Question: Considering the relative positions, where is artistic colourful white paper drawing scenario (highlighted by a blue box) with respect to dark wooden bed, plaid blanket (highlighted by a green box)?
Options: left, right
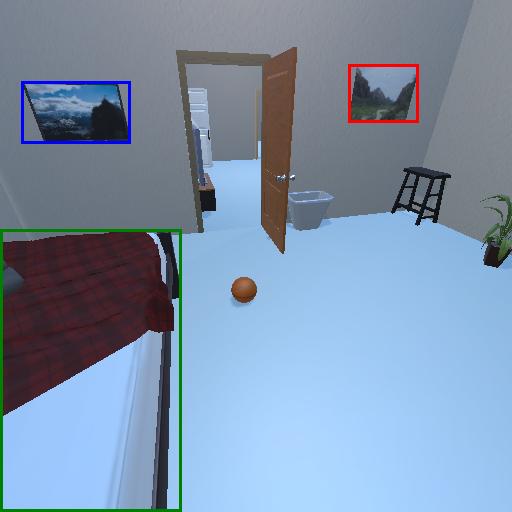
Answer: left